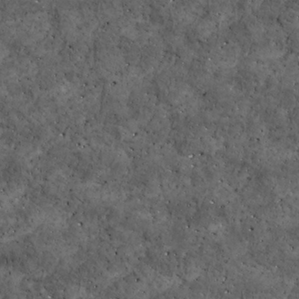
Label: non_frost